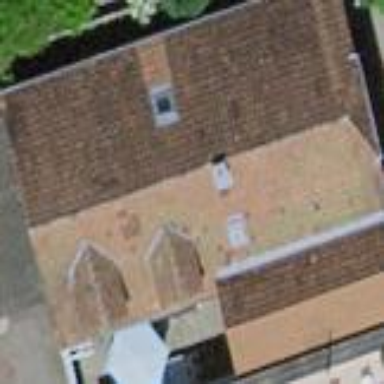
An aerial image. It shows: Gabled building with roof tiles. The roof orientation is along the structure.